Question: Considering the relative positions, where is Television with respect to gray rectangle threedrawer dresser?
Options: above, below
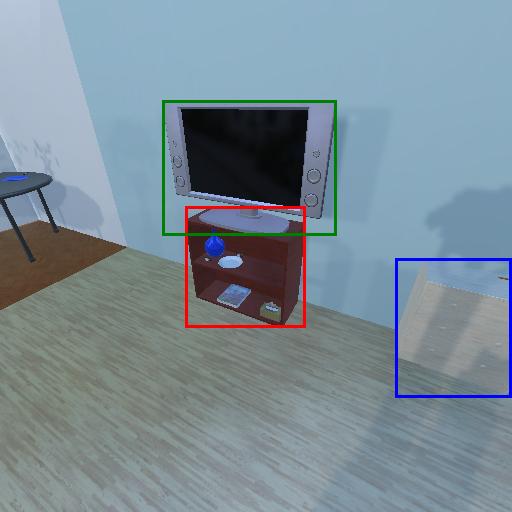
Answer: above